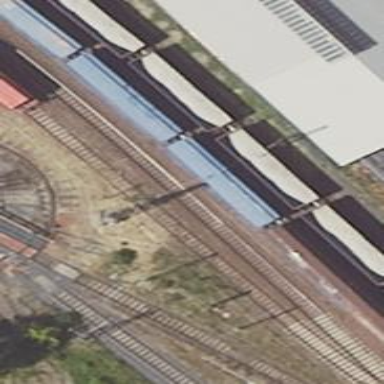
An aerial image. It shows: Railway signal.